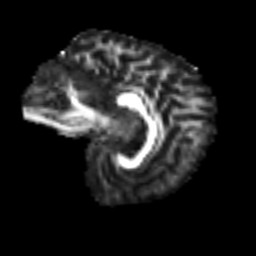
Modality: FA
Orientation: sagittal
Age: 57
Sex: female
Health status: ill
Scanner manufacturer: siemens
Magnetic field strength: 3 T
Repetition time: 8.7 s
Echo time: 0.11 s